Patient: sex M, age 42
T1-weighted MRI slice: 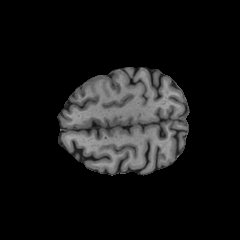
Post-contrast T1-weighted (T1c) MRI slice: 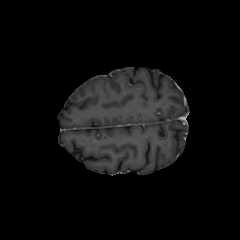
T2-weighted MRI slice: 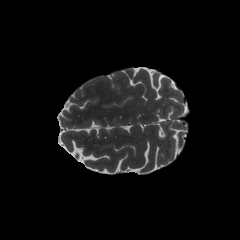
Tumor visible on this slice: no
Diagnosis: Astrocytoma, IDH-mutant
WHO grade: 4